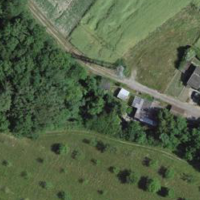
EUNIS habitat code: 45
Species observed at this site:
Mercurialis perennis